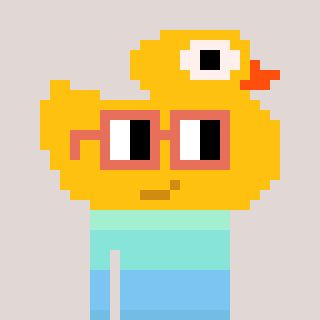
a pixel art character with square orange glasses, a ducky-shaped head and a computerblue-colored body on a warm background